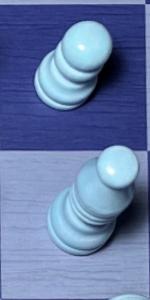
Label: Bishop_White